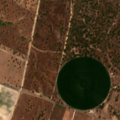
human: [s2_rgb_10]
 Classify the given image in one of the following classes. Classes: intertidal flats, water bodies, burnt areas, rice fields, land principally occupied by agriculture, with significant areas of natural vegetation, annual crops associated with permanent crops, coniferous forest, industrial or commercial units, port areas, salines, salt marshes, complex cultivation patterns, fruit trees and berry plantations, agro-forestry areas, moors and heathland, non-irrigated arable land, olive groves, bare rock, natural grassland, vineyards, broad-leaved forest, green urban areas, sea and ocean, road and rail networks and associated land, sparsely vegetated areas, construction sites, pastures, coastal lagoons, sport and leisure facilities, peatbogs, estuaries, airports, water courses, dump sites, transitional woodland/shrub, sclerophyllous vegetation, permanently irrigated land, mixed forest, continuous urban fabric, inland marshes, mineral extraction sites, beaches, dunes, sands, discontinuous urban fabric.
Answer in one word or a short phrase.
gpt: non-irrigated arable land, permanently irrigated land, agro-forestry areas